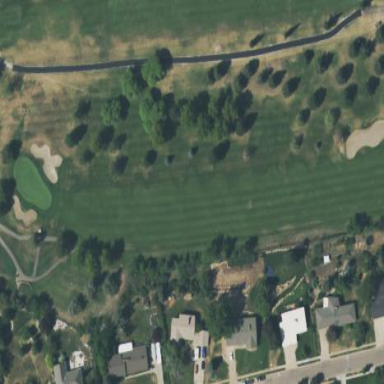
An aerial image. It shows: Well-maintained grass fairway on golf course.